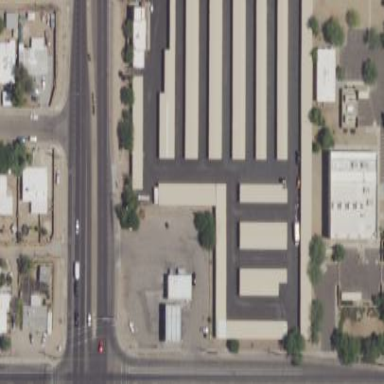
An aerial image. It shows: Building that serves as storage rental shop.